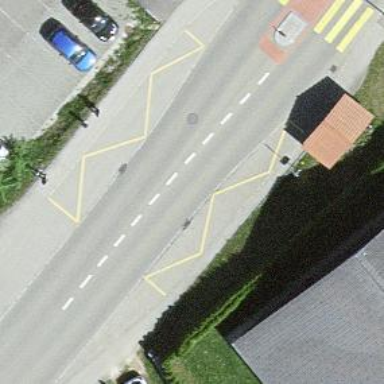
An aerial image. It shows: Bus stop equipped with public transport stop position.